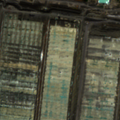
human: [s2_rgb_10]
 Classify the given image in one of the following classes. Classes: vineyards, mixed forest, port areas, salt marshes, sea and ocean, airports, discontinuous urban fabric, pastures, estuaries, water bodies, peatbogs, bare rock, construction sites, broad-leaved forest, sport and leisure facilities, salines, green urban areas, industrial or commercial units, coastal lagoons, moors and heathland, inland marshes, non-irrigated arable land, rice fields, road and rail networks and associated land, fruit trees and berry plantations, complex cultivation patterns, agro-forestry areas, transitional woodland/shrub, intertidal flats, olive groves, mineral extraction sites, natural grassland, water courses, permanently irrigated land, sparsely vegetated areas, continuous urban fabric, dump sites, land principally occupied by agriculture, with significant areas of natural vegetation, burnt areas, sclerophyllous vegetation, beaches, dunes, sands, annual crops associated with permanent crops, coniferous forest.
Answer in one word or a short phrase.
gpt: mineral extraction sites